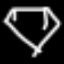
Label: diamond